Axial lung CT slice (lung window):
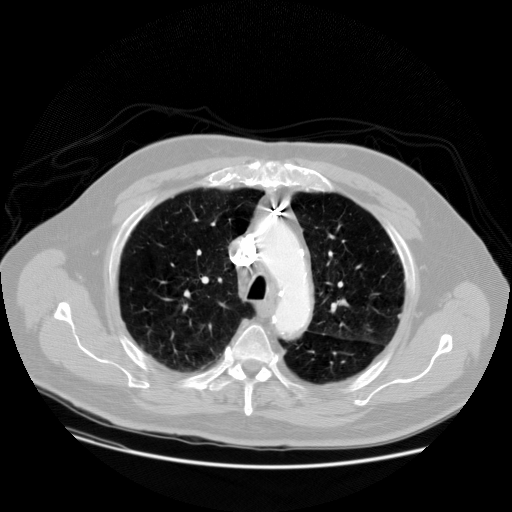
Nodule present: no